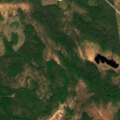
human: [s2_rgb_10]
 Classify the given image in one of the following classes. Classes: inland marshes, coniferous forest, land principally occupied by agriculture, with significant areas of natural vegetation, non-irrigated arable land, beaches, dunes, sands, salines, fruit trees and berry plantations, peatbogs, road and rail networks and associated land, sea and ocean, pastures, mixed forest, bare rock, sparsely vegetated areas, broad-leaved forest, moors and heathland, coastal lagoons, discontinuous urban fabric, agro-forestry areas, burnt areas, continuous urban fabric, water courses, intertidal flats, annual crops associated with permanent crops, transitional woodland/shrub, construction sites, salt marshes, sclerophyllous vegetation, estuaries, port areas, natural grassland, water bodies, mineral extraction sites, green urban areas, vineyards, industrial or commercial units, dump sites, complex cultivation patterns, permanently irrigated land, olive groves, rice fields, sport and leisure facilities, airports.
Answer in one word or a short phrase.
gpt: coniferous forest, mixed forest, transitional woodland/shrub